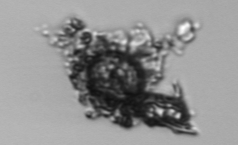
Label: Thalassiosira_TAG_external_detritus